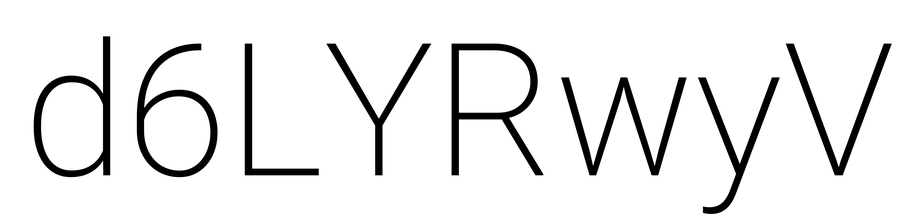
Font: Roboto_ExtraLight